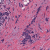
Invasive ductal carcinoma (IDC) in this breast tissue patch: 1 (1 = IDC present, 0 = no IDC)